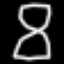
Label: hourglass